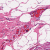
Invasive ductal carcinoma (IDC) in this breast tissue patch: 0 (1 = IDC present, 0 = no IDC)